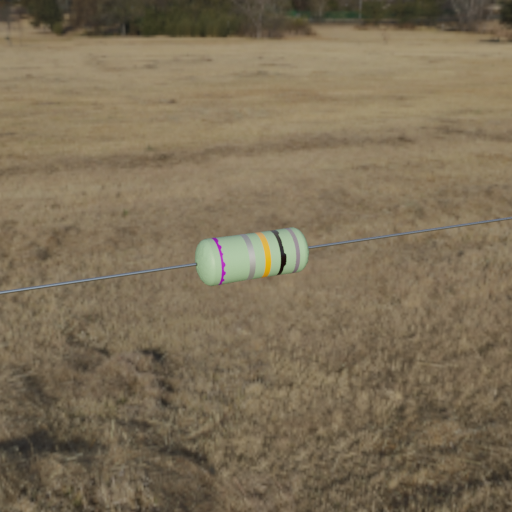
Resistor colour bands (in order): violet, silver, orange, black, gray